Interaction volume radius: 10 \u00c5
Interaction volume height: 20 \u00c5
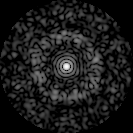
Disorder parameter: 0.8194